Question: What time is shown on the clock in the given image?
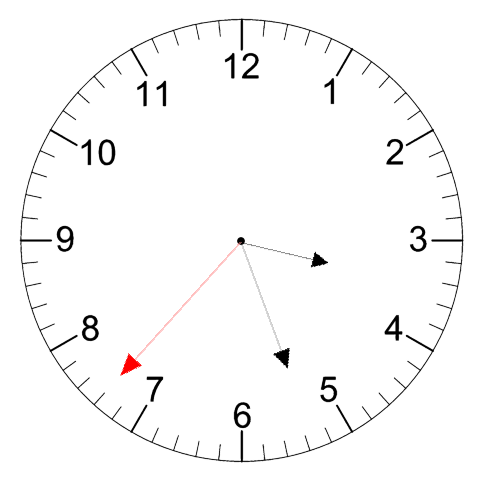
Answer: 03:26:37